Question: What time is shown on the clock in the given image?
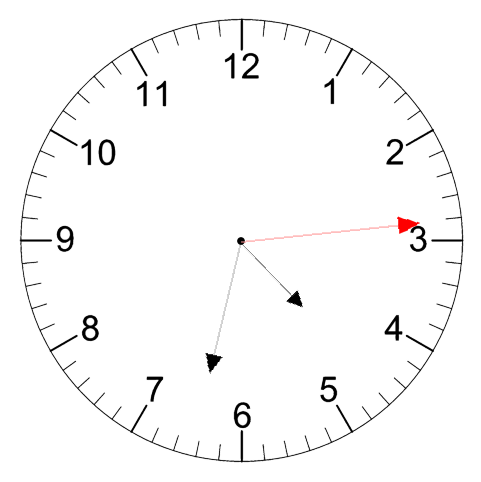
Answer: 04:32:14